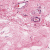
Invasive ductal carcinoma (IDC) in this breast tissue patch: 0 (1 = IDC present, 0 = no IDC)